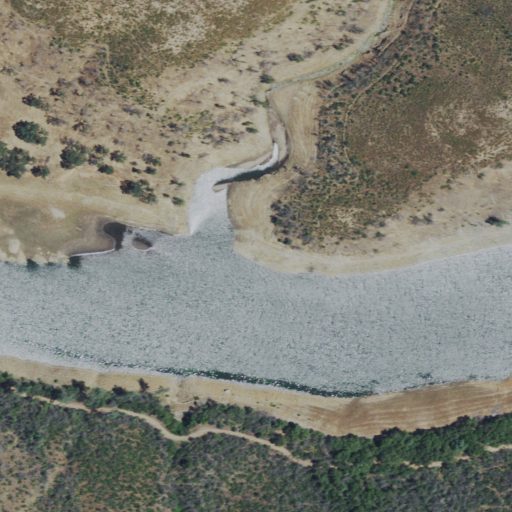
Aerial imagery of valley in California named David Gulch containing grassland, shrub, open water, evergreen forest, and deciduous forest